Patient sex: F
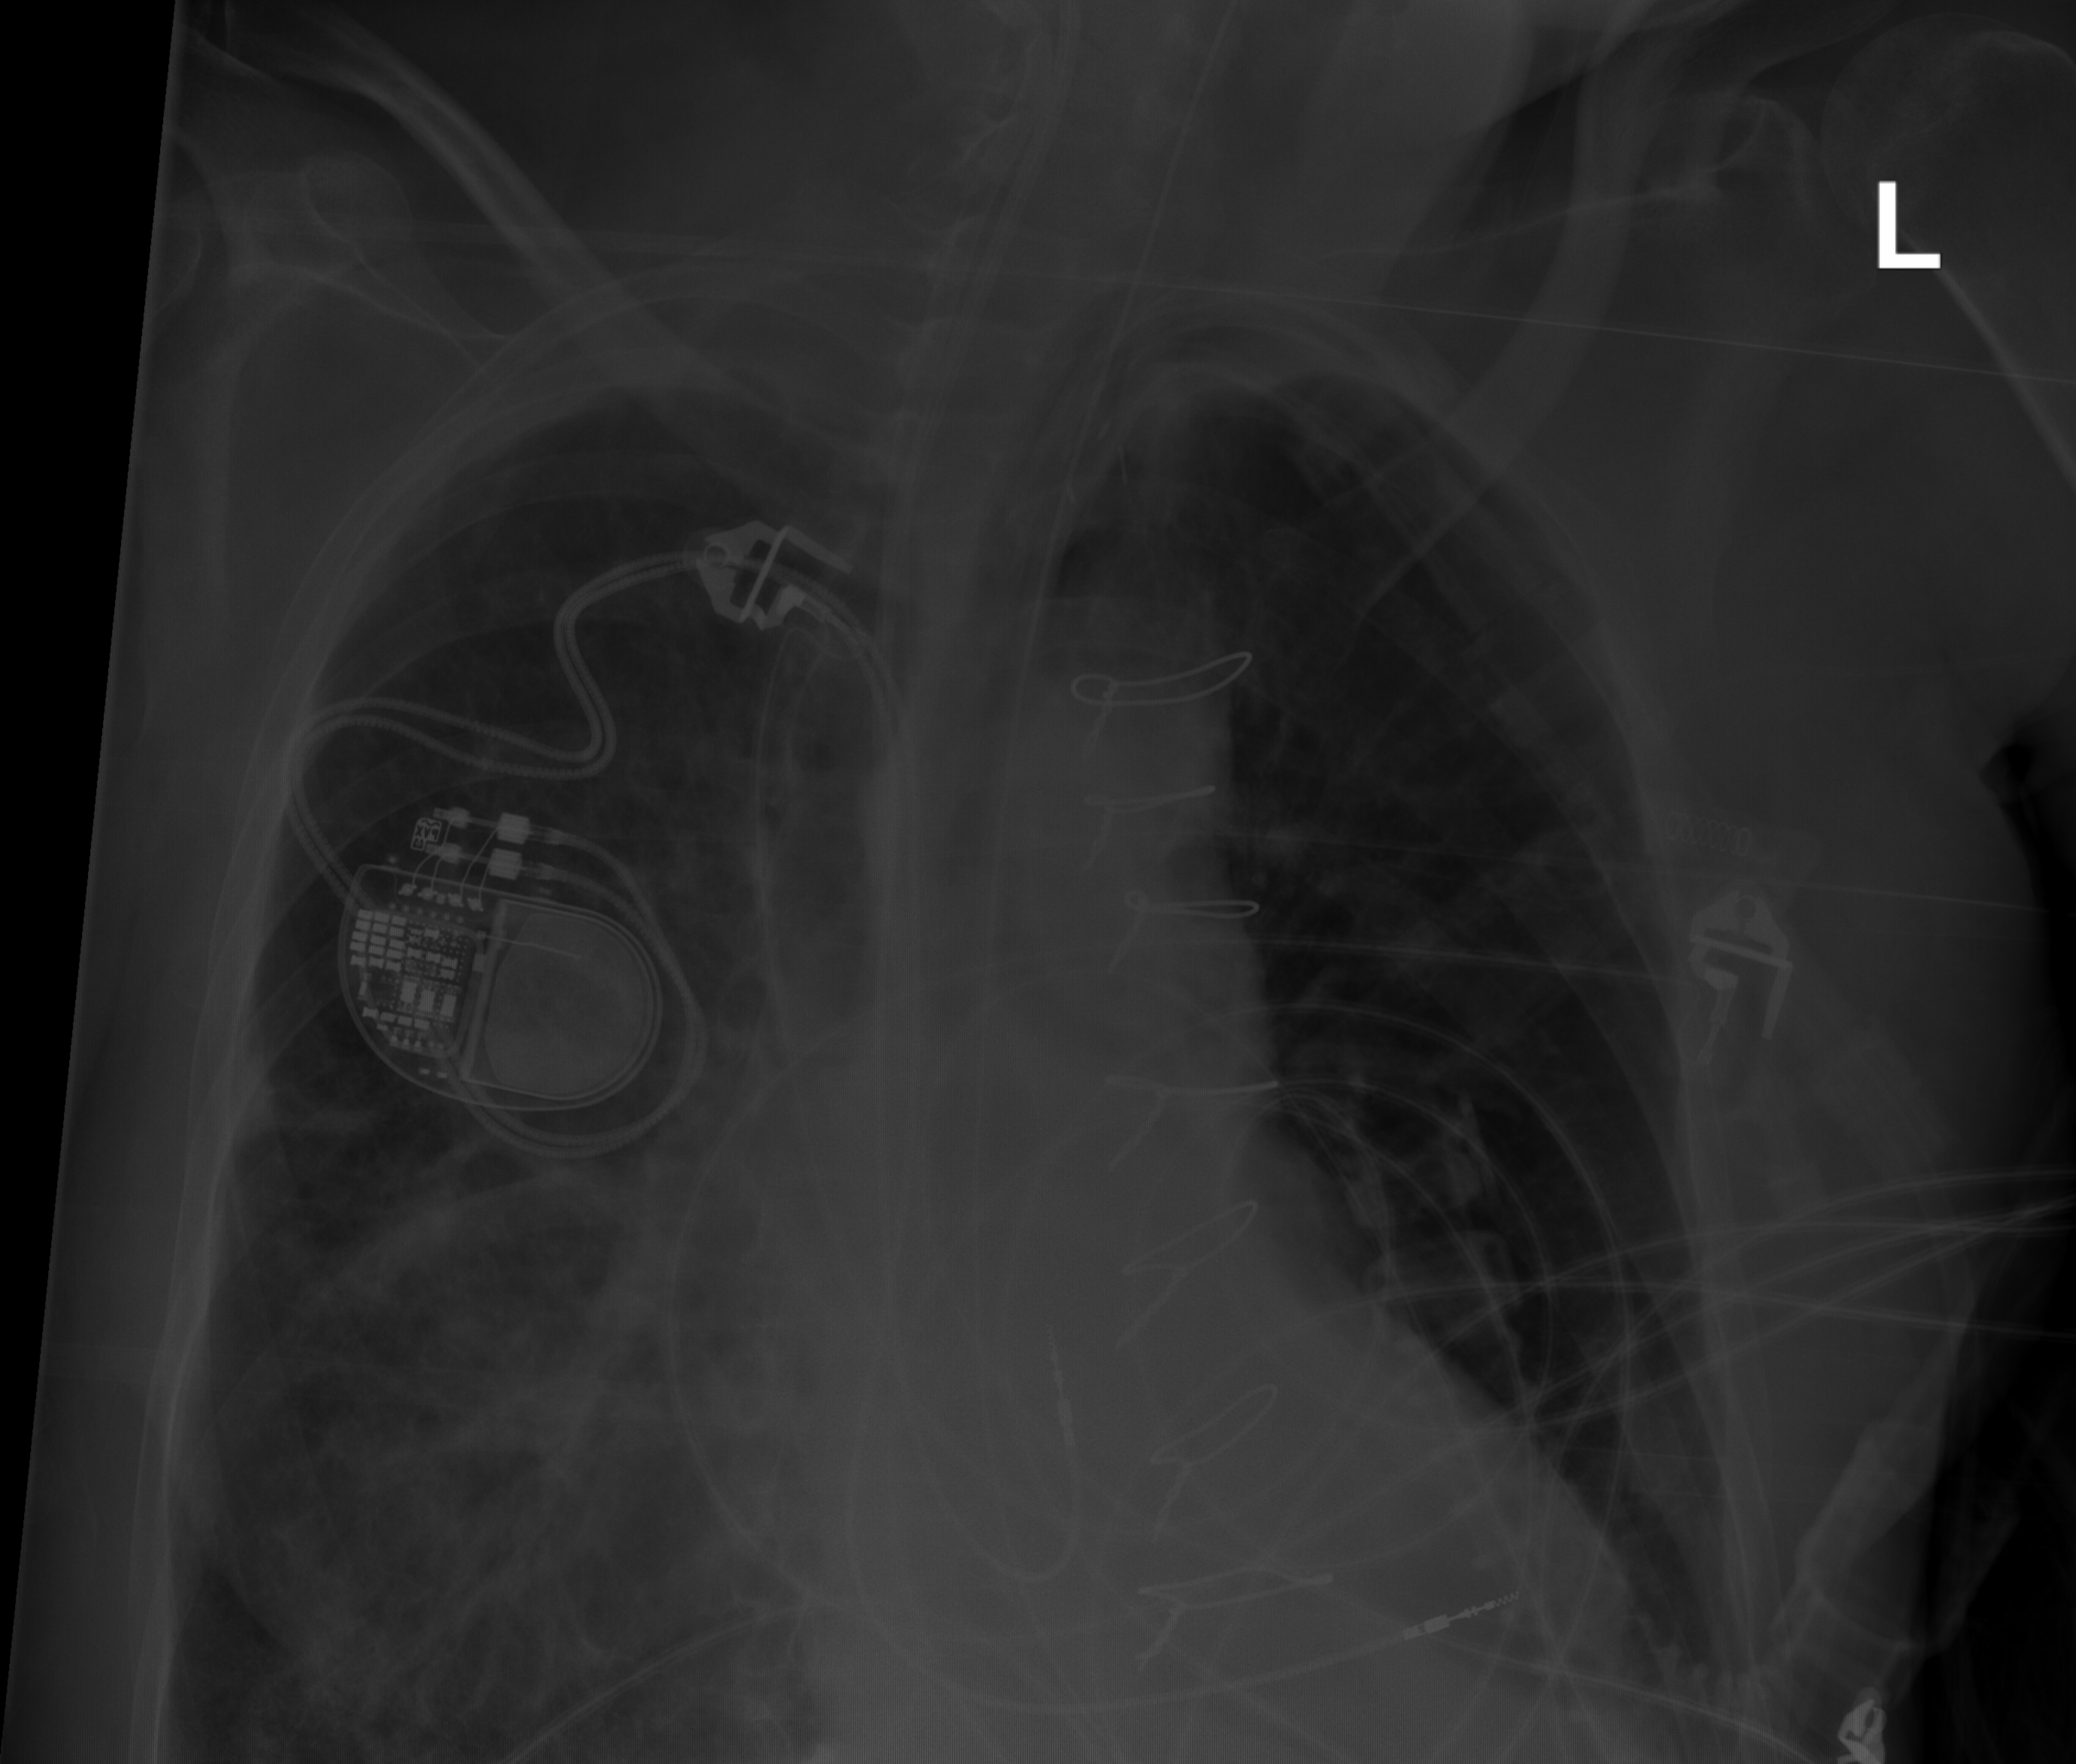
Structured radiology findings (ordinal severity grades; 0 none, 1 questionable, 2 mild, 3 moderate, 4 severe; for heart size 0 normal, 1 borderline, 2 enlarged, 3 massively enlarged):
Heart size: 0
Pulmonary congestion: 0
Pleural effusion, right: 1
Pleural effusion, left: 1
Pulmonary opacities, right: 3
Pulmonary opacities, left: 0
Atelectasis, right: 3
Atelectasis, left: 1